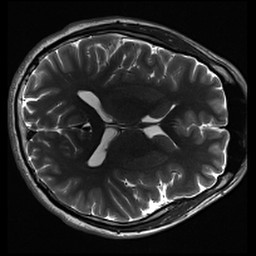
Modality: inplaneT2
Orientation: axial